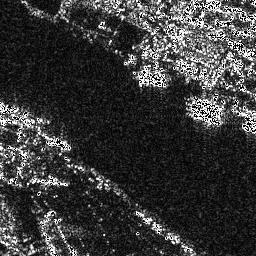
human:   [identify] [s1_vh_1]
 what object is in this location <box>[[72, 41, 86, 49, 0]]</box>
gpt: <ref>1 medium ship at the right</ref>

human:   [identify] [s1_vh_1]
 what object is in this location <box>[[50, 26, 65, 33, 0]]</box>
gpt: <ref>1 medium ship at the center</ref>